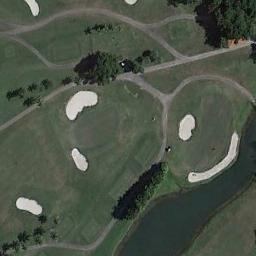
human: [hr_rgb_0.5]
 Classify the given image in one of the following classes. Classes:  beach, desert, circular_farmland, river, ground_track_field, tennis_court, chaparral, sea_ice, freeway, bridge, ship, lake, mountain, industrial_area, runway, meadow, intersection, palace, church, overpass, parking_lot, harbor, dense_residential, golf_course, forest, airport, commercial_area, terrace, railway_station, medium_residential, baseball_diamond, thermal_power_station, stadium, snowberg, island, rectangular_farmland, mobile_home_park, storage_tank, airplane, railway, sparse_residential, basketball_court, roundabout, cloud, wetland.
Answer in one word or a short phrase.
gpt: golf_course